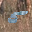
Label: 5